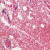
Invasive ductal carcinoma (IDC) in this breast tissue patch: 0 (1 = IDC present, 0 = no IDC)